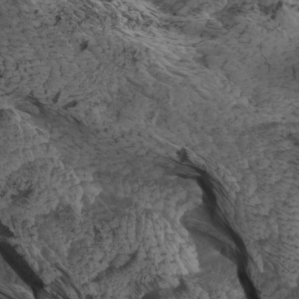
Label: non_frost